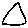
Label: triangle